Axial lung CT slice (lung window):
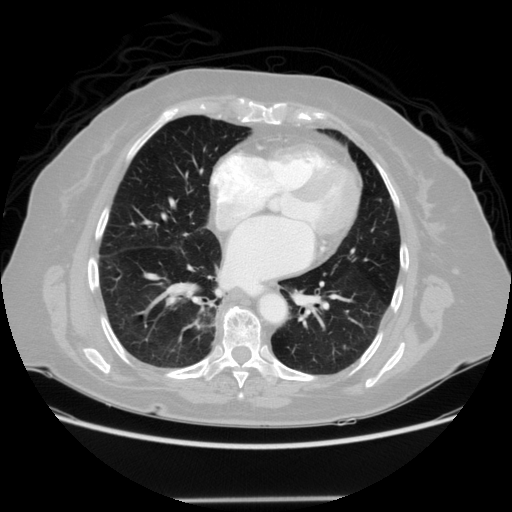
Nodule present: no